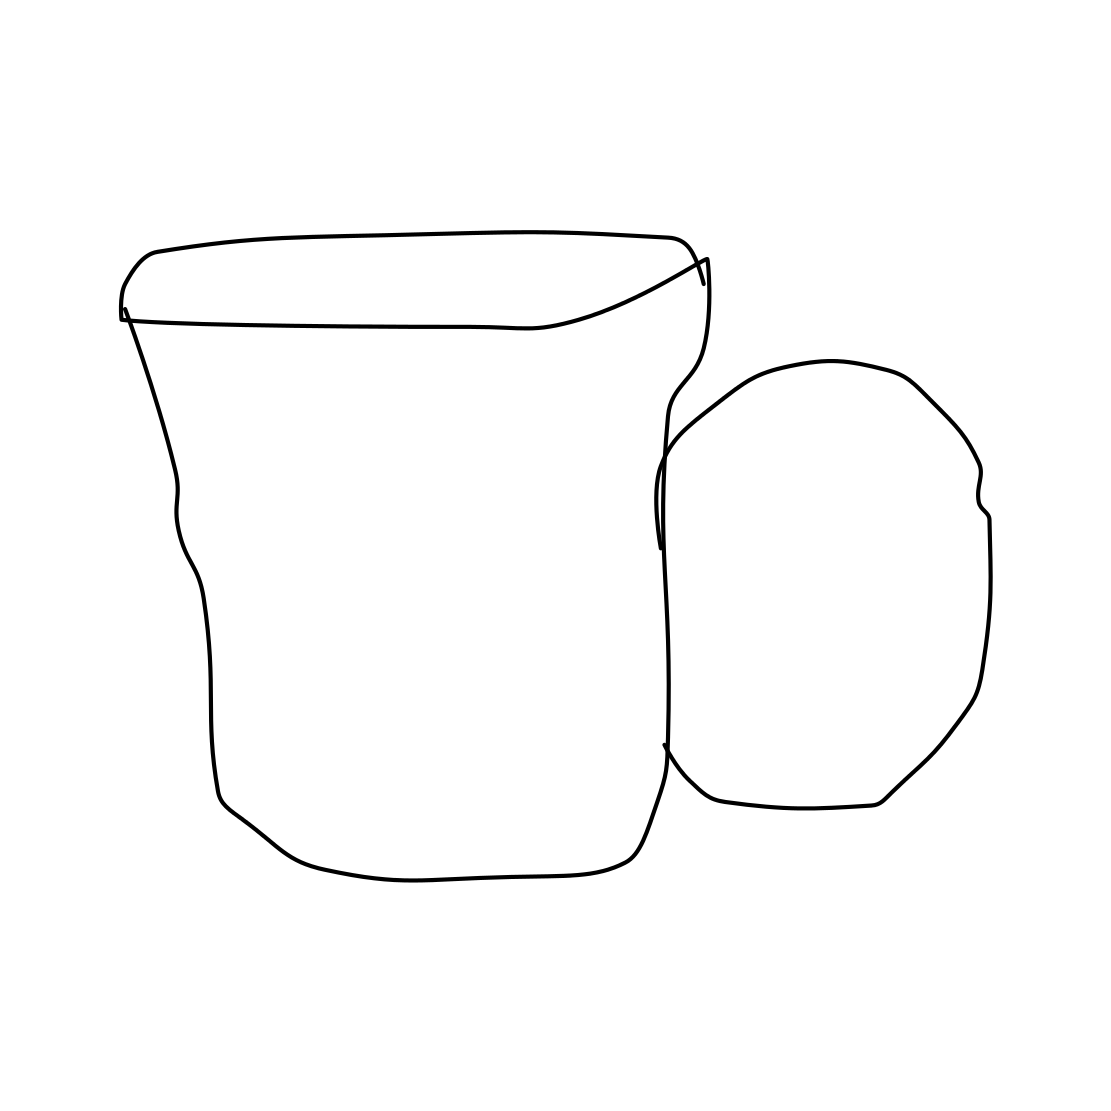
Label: cup